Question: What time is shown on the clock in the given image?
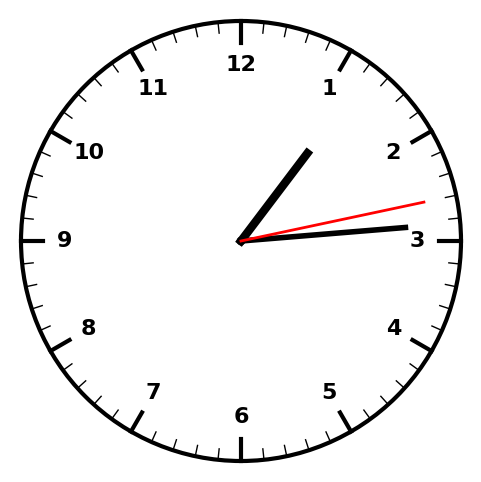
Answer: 01:14:13